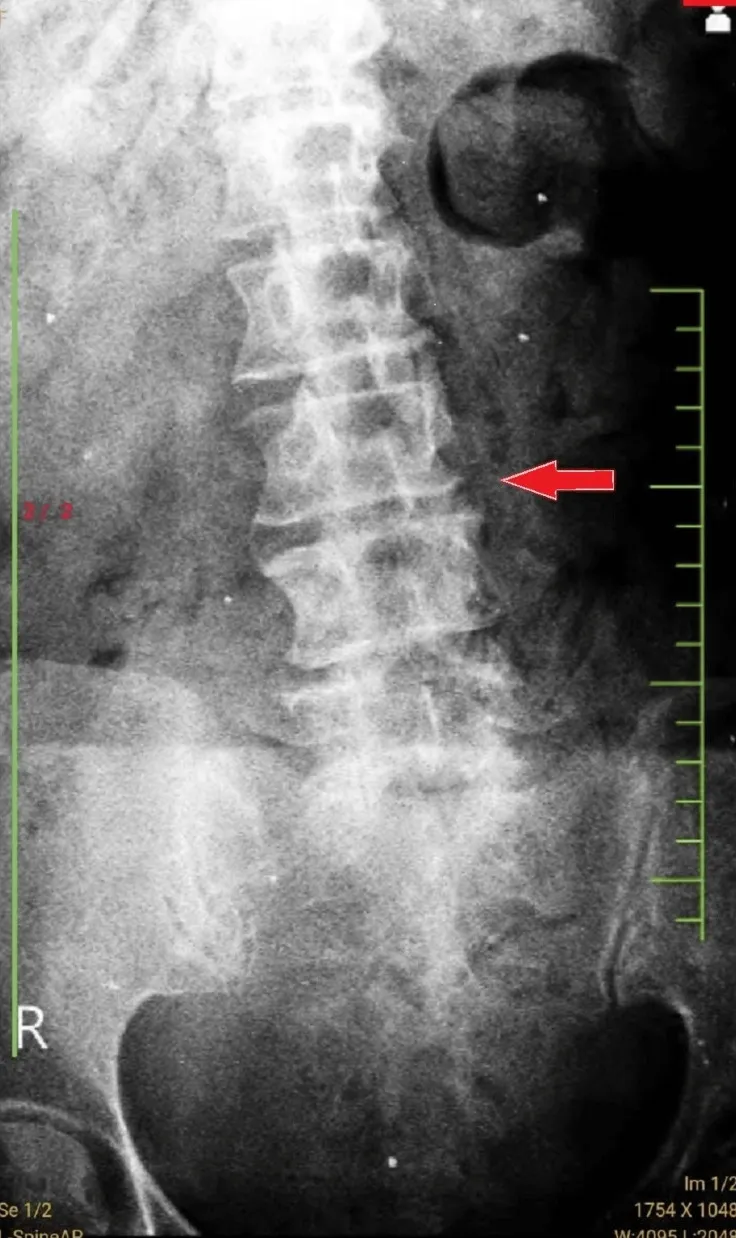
Shows the X-ray of lumbar compression at level L3 to S1 level (red arrow). L - lumbar, S - sacral.
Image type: radiology (x_ray)